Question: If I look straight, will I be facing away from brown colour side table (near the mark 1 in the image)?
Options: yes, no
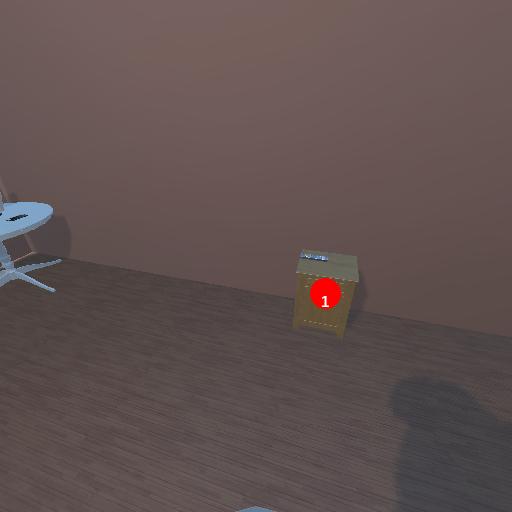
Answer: yes